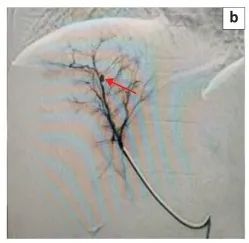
Angiography via a microcatheter.
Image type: radiology (x_ray)